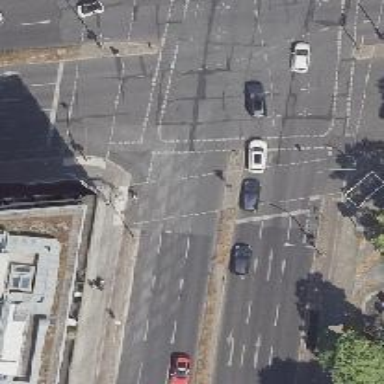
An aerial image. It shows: Asphalt footway with marked crossing equipped with traffic signals.